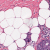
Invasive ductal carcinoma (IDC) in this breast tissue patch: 0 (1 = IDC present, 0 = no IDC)